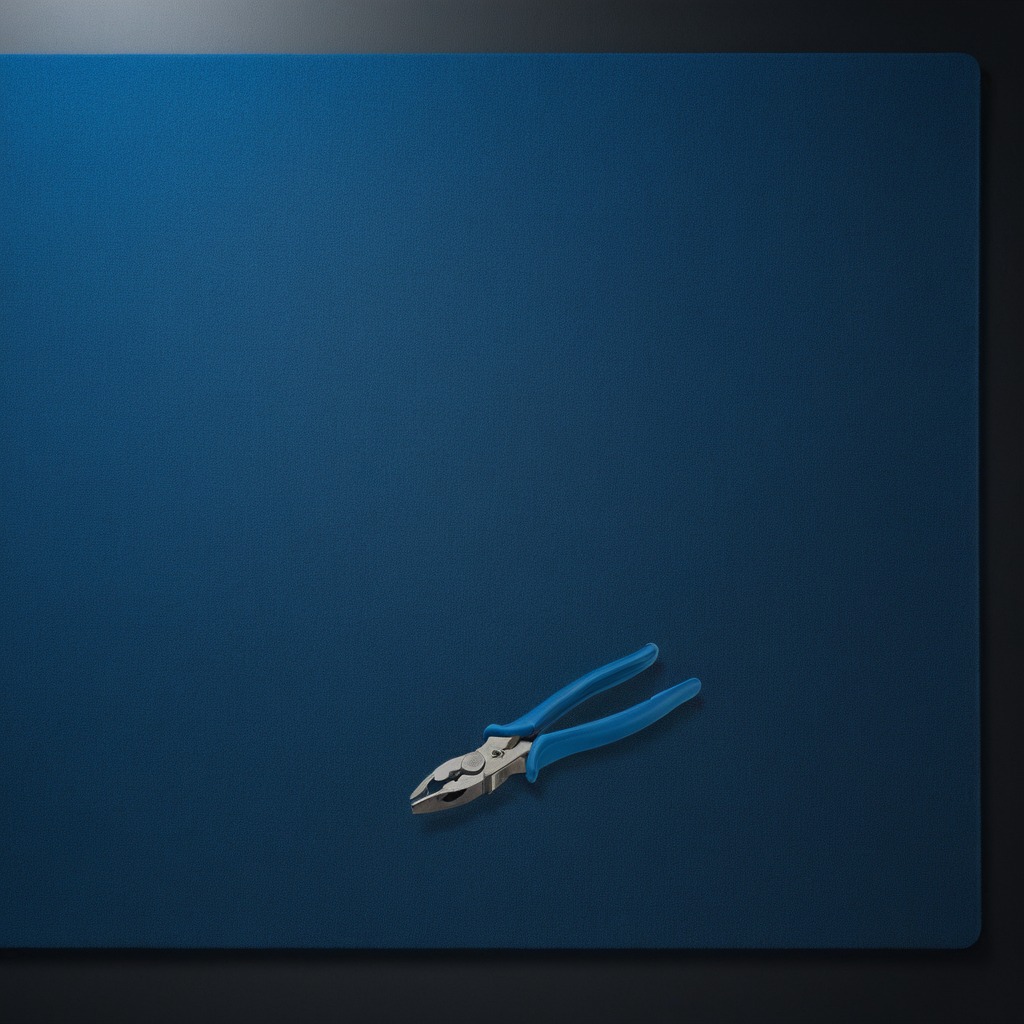
A plier lies on a clean granite tabletop covered with a blue rubber mat inside a workshop at night dim ambient light soft shadows worn but beneath the mat